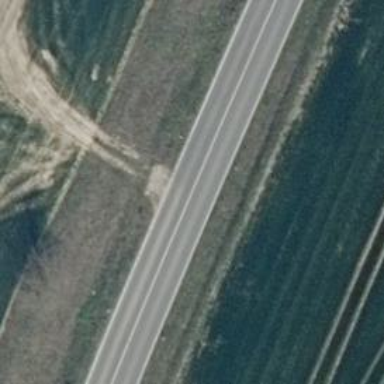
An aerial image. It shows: Asphalt road classified as primary highway.